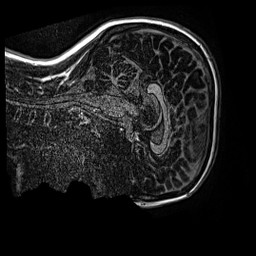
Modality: MP2RAGE
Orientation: sagittal
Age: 12
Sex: female
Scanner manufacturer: siemens
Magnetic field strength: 3 T
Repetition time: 4 s
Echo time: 0.00299 s